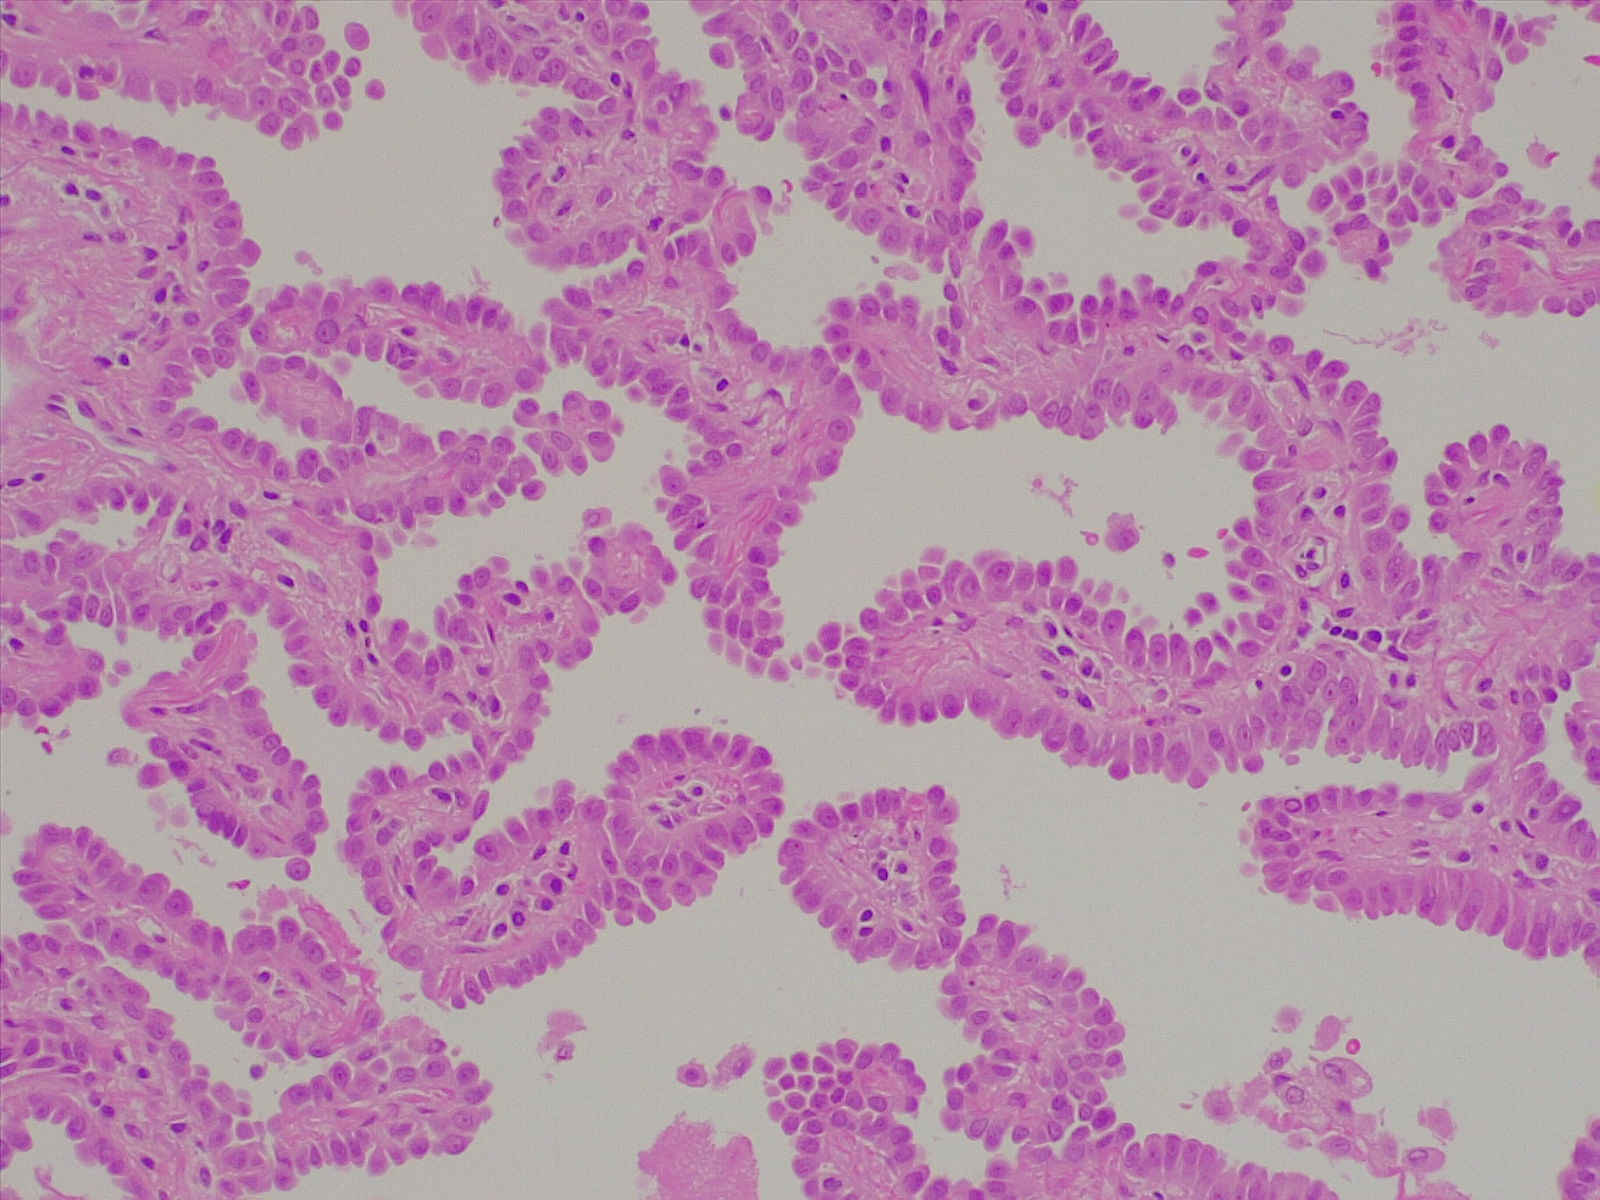
Label: lung adenocarcinoma, well differentiated